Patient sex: F
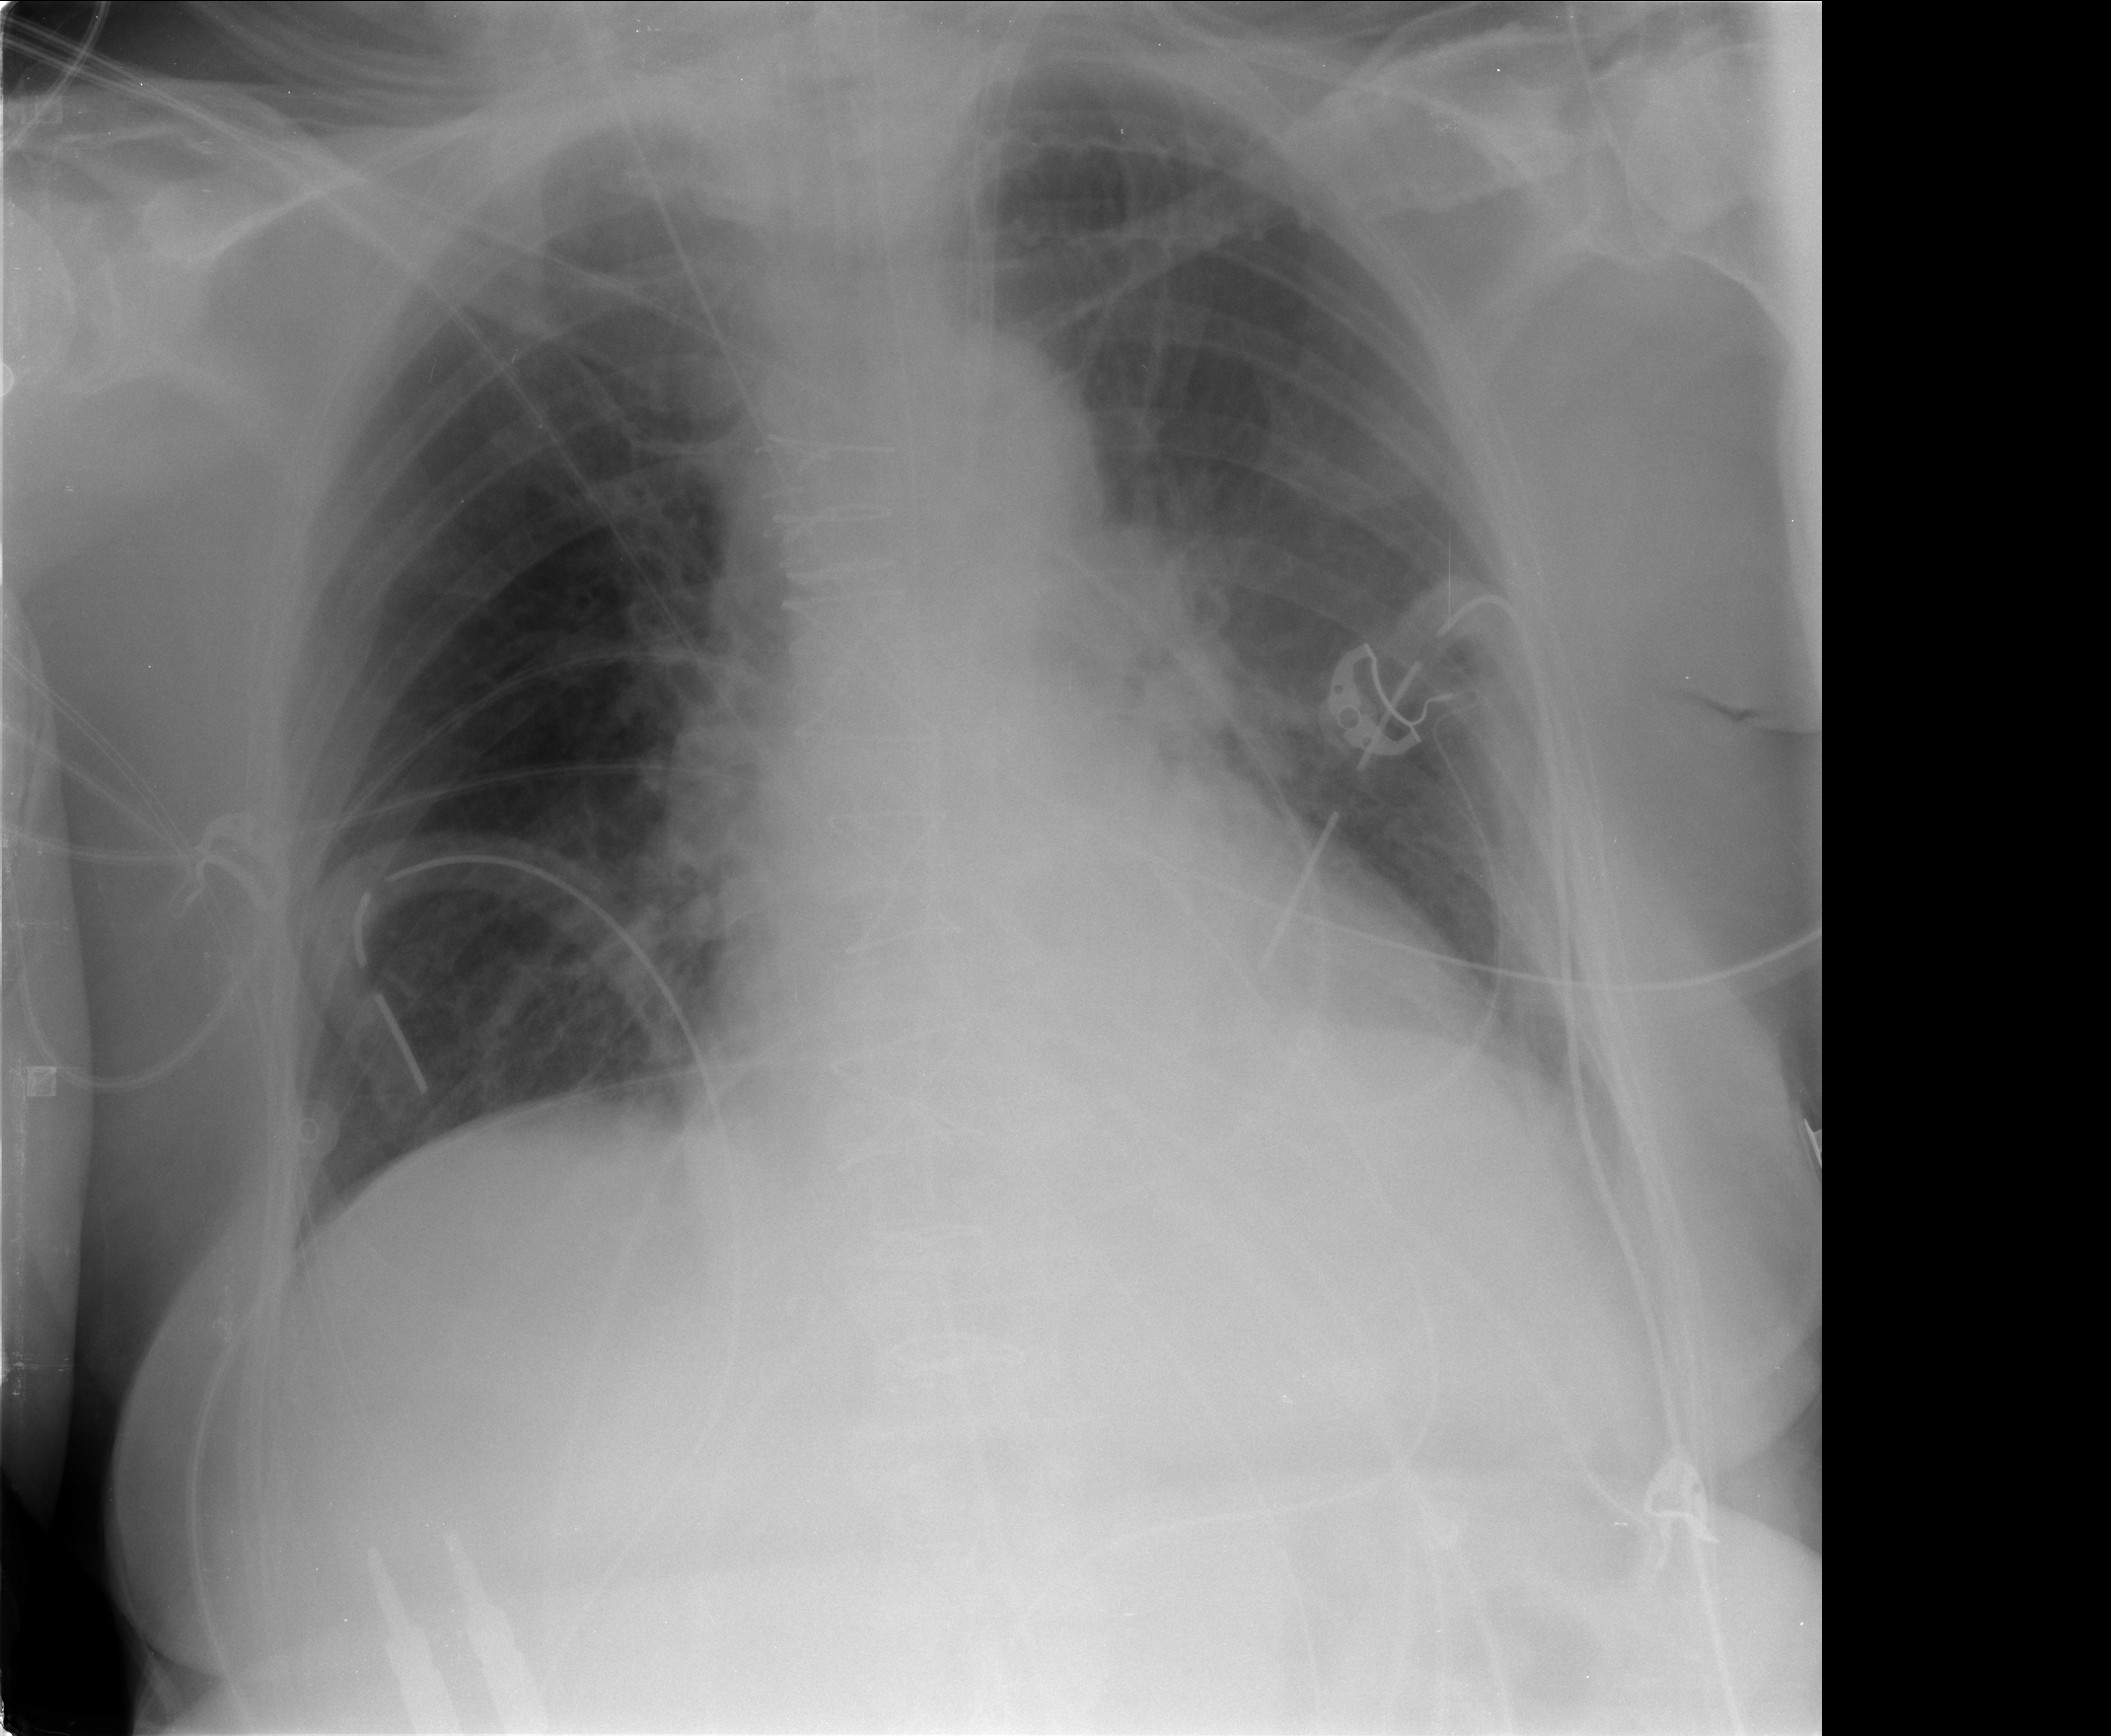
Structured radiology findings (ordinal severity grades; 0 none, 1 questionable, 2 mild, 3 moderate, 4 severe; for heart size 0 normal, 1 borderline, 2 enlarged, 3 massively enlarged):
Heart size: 0
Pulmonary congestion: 1
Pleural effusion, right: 0
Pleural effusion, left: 0
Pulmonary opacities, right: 0
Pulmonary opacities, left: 0
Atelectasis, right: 2
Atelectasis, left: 2